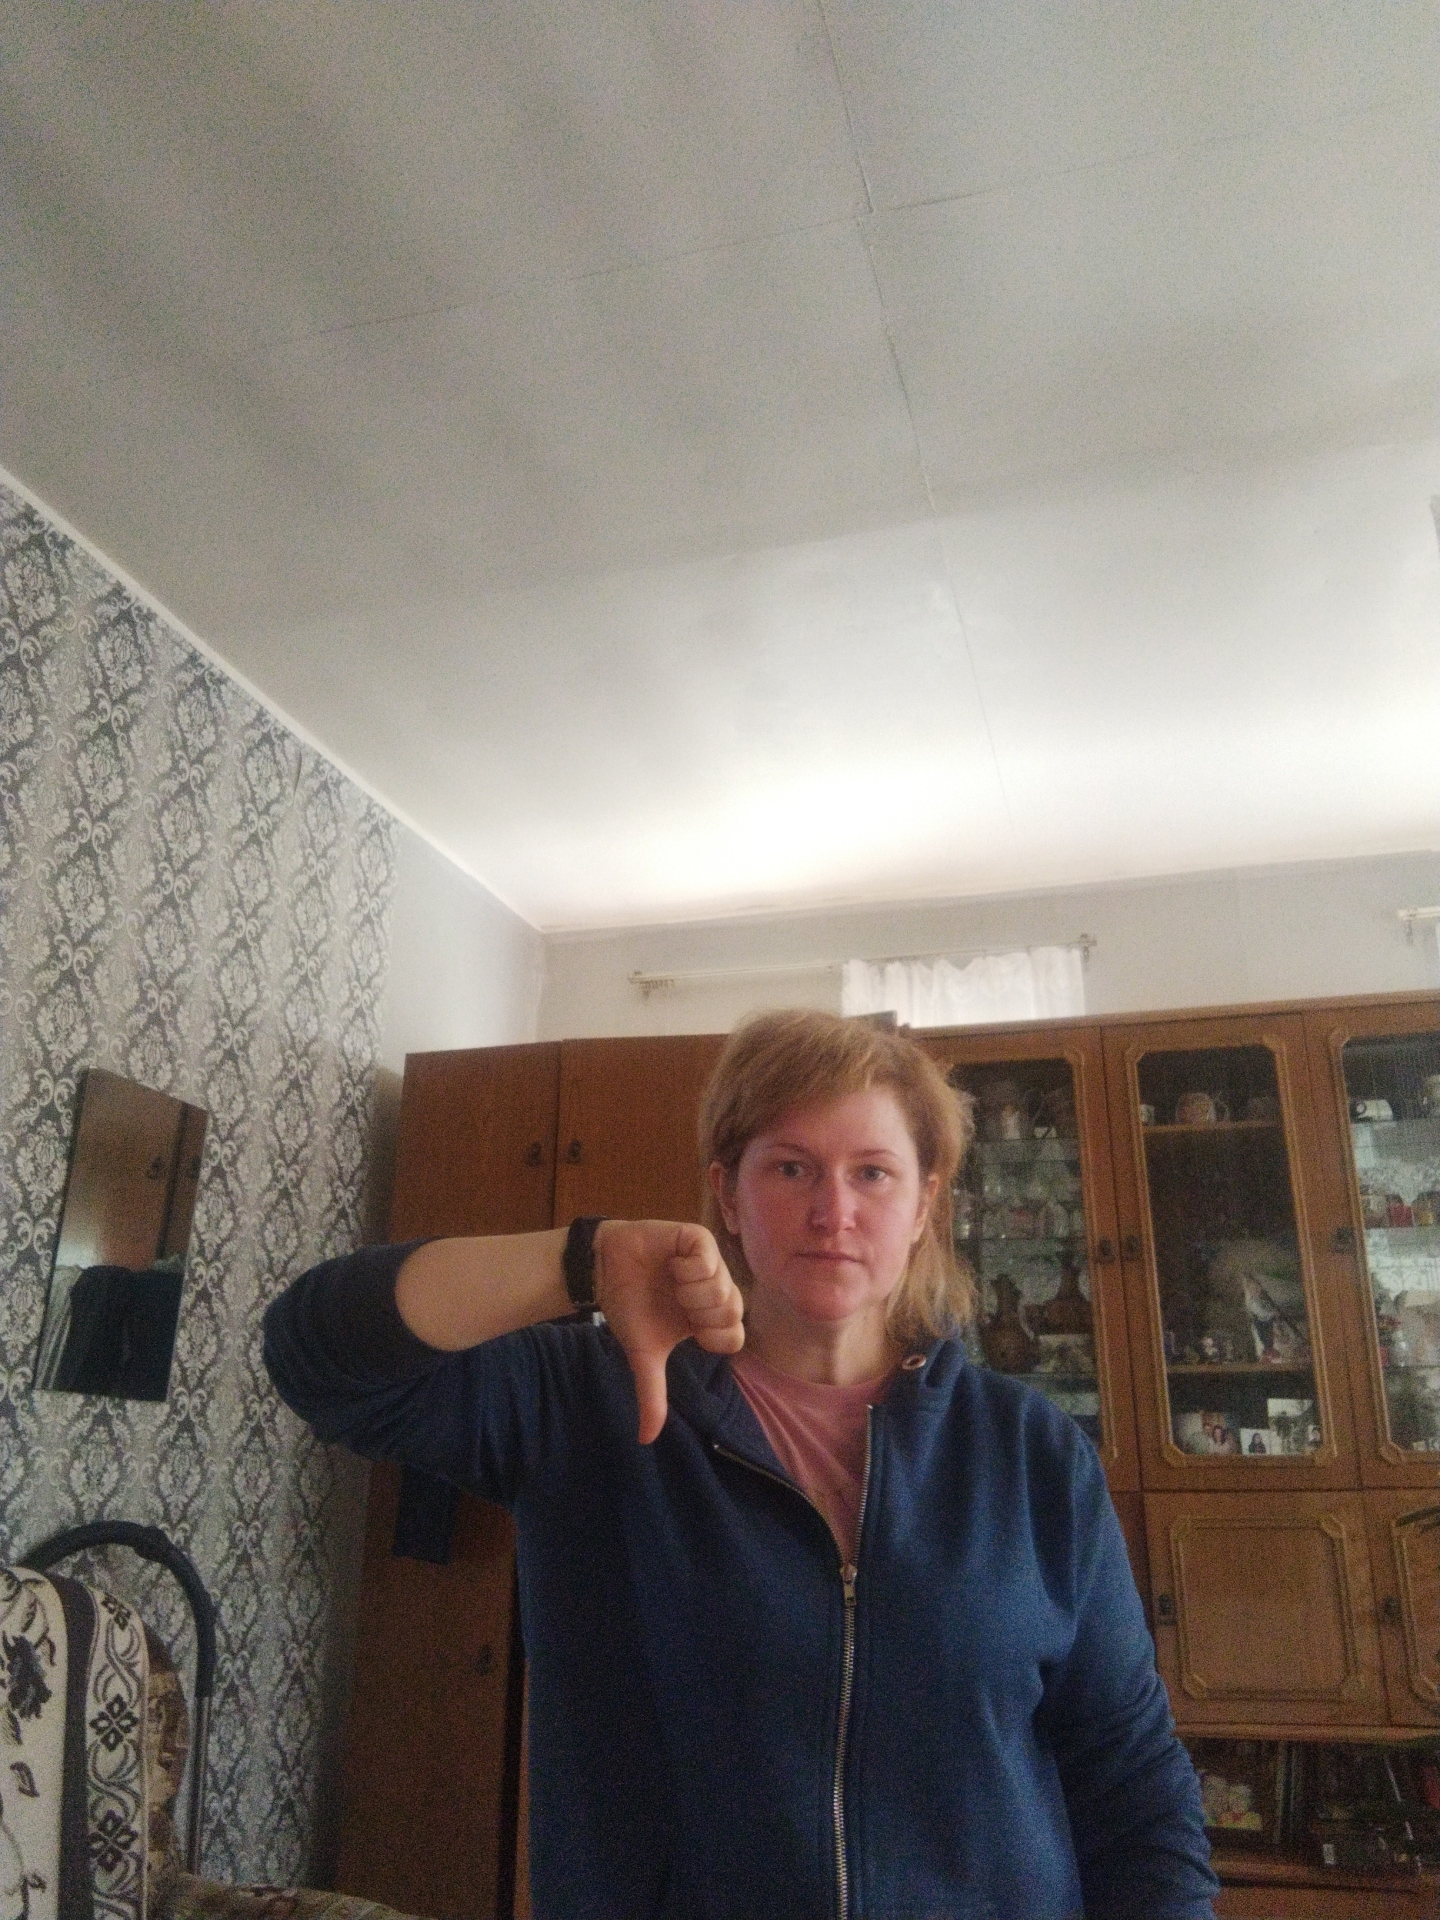
Label: noise